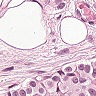
Metastatic tissue present: yes